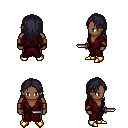
a pixel art fantasy rpg character, male body template, human, dark skin, red robe, red pants, raven long hairstyle, leather bracers, gold boots, dagger, four views (front, back, left, right), 2x2 character sprite sheet, small pixel art, hard edges, no anti-aliasing